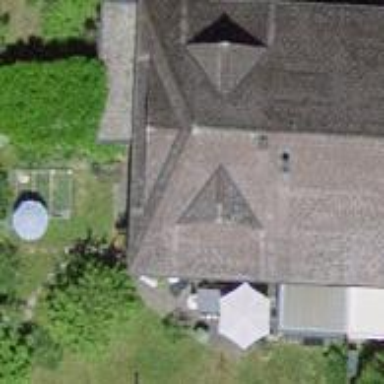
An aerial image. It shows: Hipped roof semi-detached house.